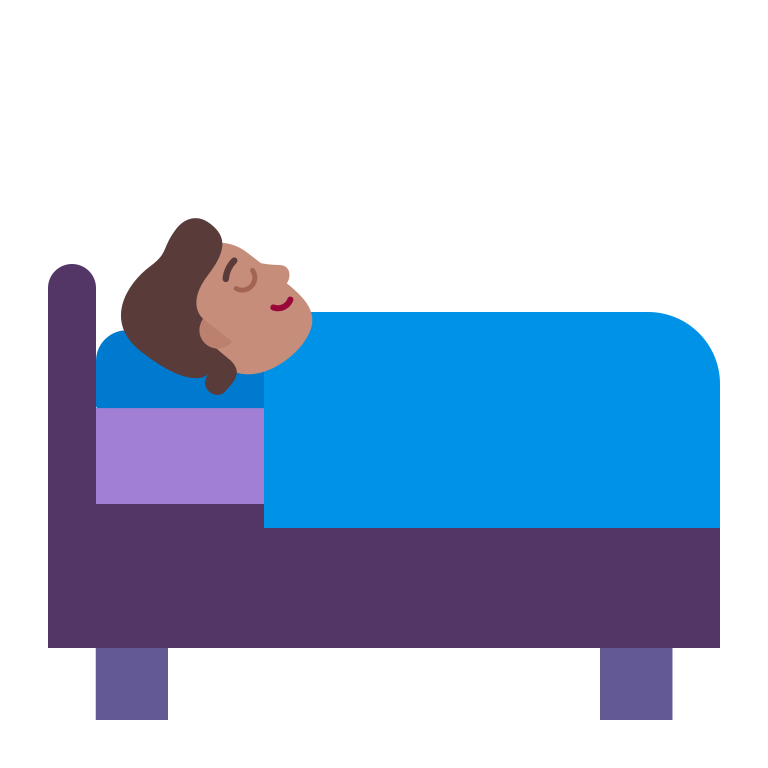
person in bed flat